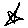
Label: star